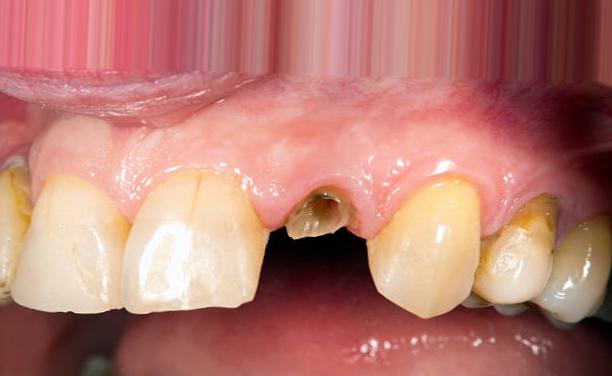
Condition: Caries